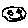
Label: smiley face